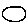
Label: circle